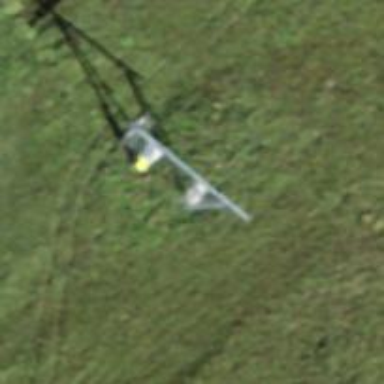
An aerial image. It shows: Pylon used for aerialway.